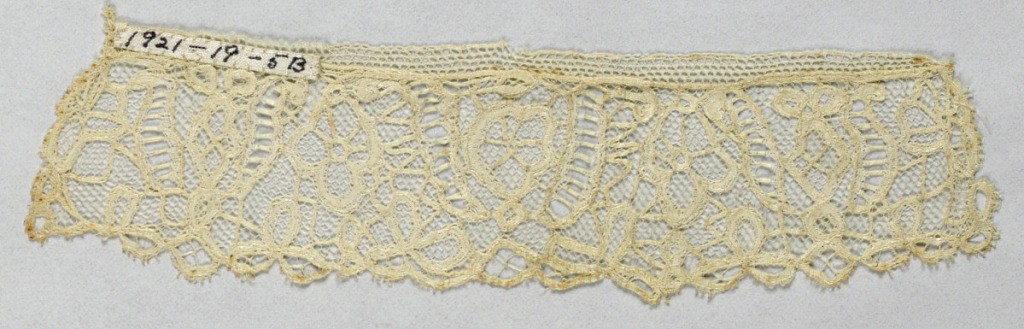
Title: Cuffs
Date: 1800–1850
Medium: linen Technique: appliqué of bobbin lace on machine-made net
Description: Cuffs made of bobbin lace applied to machine-made net in a pattern of flowers and leaves.